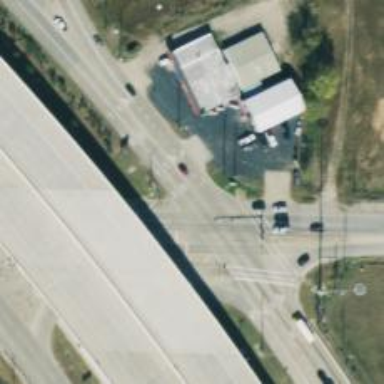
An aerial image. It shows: Secondary road with frontage road alongside.